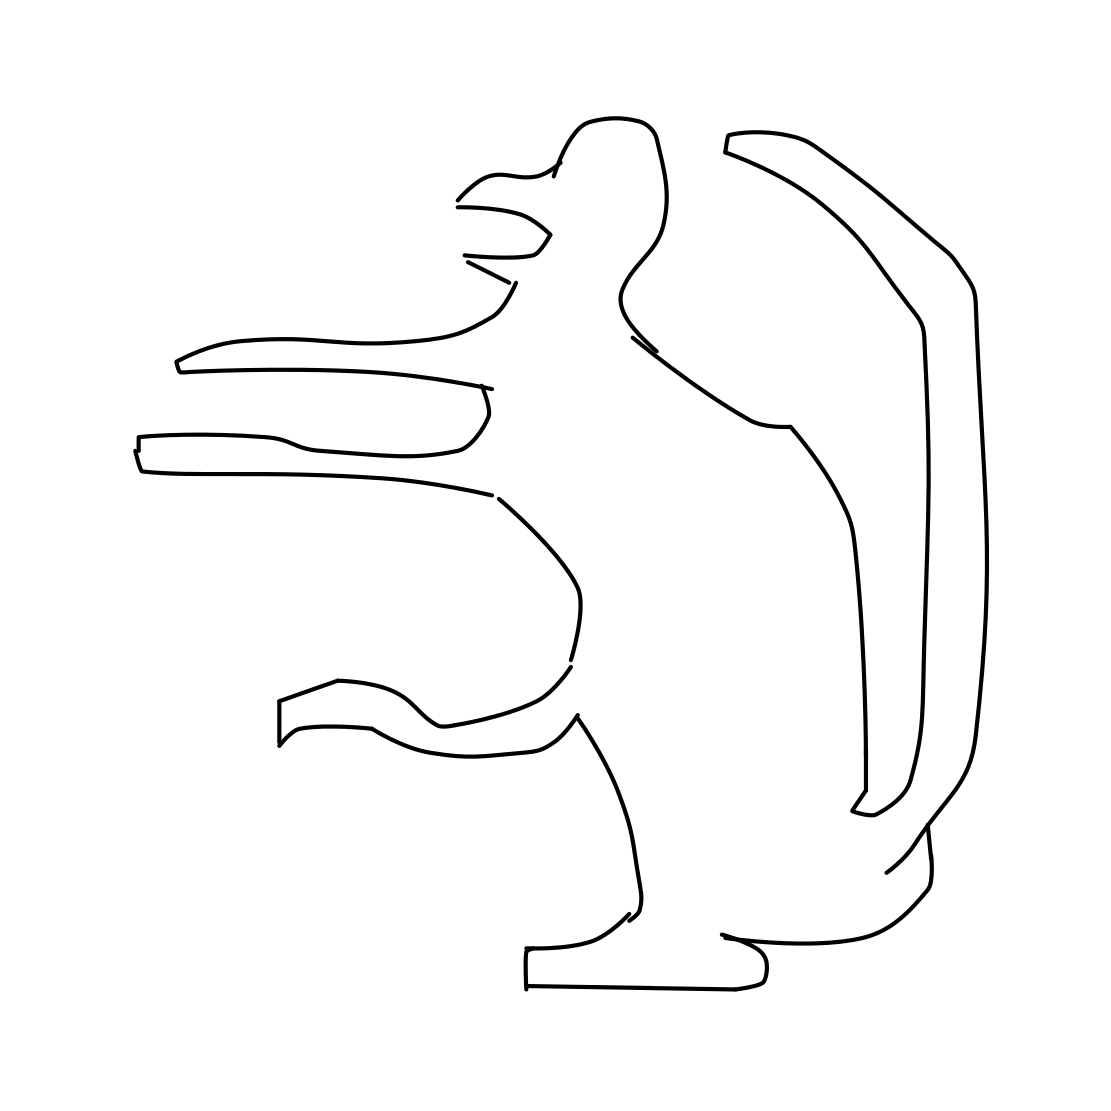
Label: monkey